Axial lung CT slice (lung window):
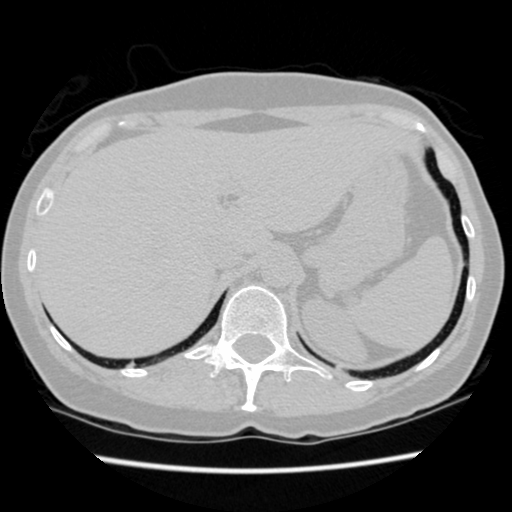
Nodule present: no